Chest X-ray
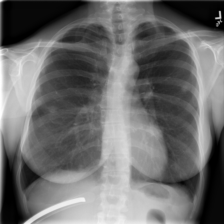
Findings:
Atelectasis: negative
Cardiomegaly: negative
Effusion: negative
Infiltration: negative
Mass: negative
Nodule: negative
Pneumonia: negative
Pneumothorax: negative
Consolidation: negative
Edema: negative
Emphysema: negative
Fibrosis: negative
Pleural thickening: negative
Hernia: negative